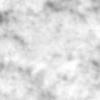
Label: no_change